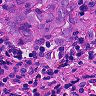
Metastatic tissue present: yes